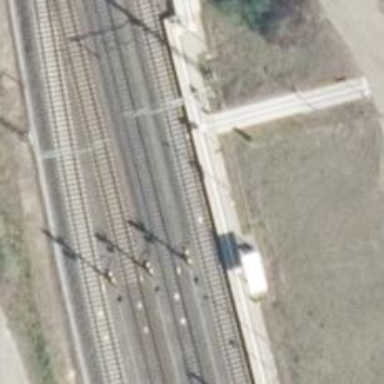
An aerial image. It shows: Stop position for public transport on the railway.